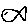
Label: fish